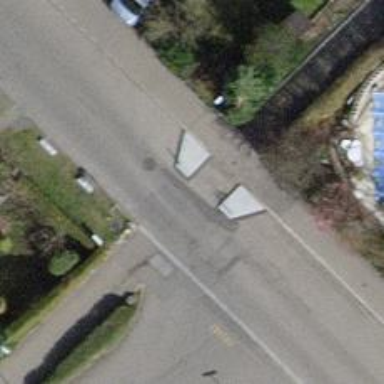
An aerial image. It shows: Unmarked crossing on the road with traffic calming choker.